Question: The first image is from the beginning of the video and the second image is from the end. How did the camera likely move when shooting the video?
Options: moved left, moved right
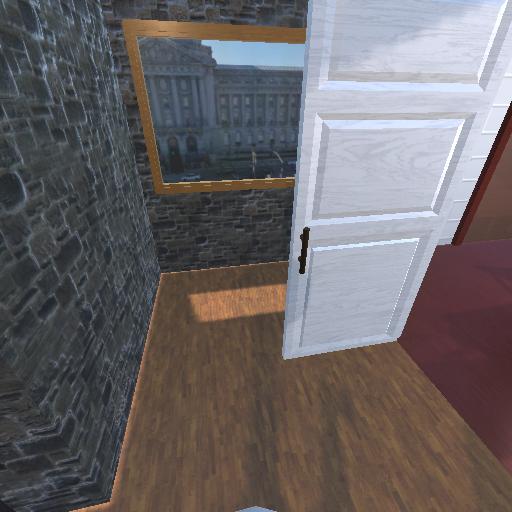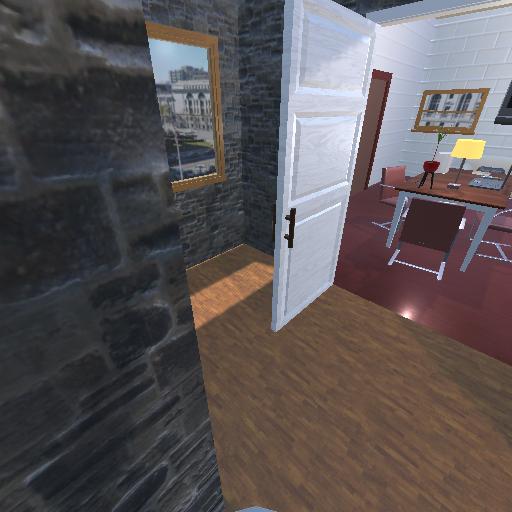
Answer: moved left